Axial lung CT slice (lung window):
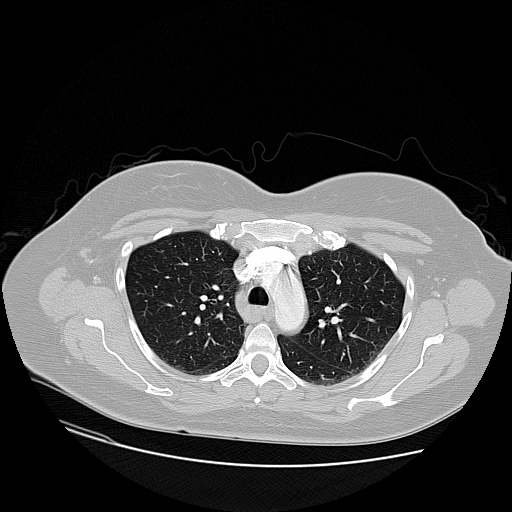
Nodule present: no